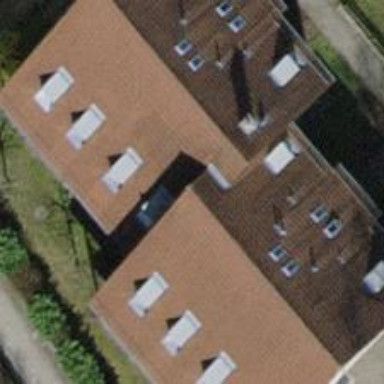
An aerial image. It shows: Gabled roof adorns the apartments building.